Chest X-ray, PA view. Patient: 38 years old, sex M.
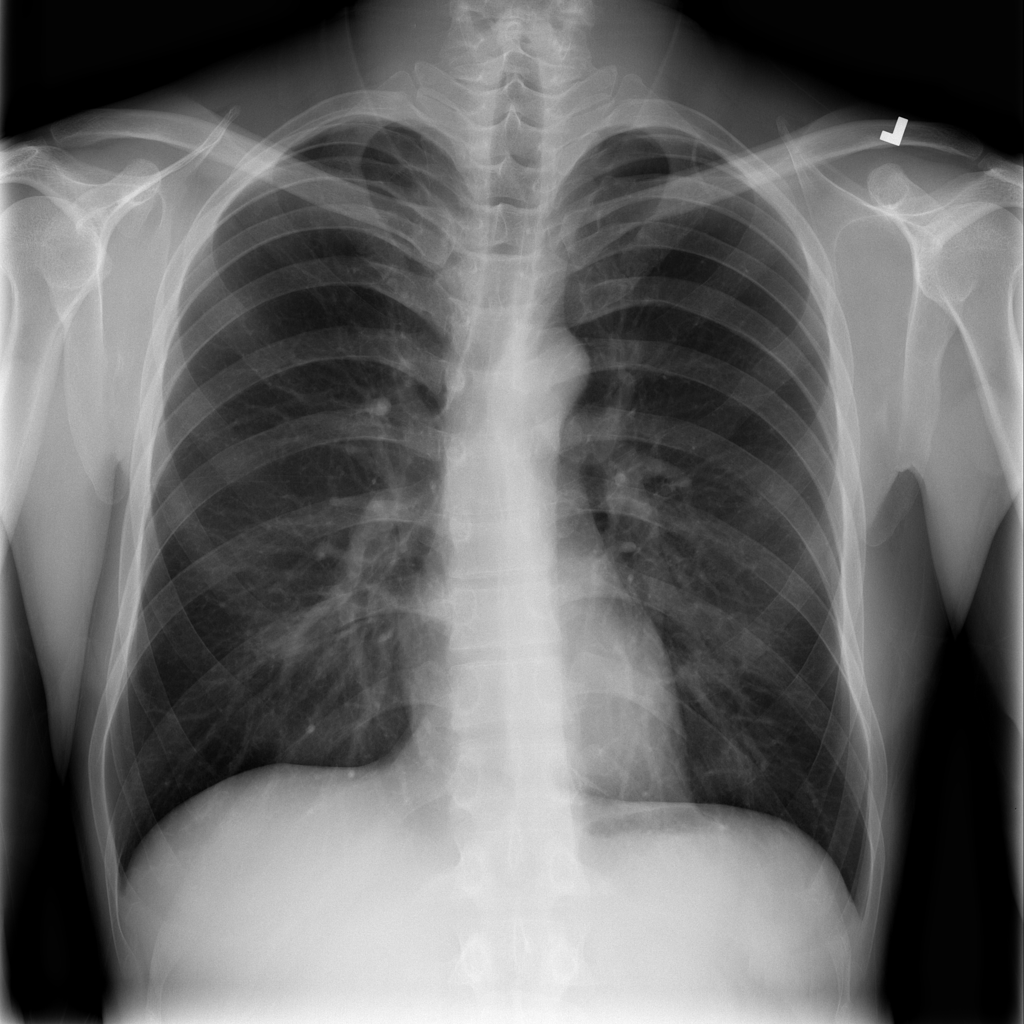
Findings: Infiltration